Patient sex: F
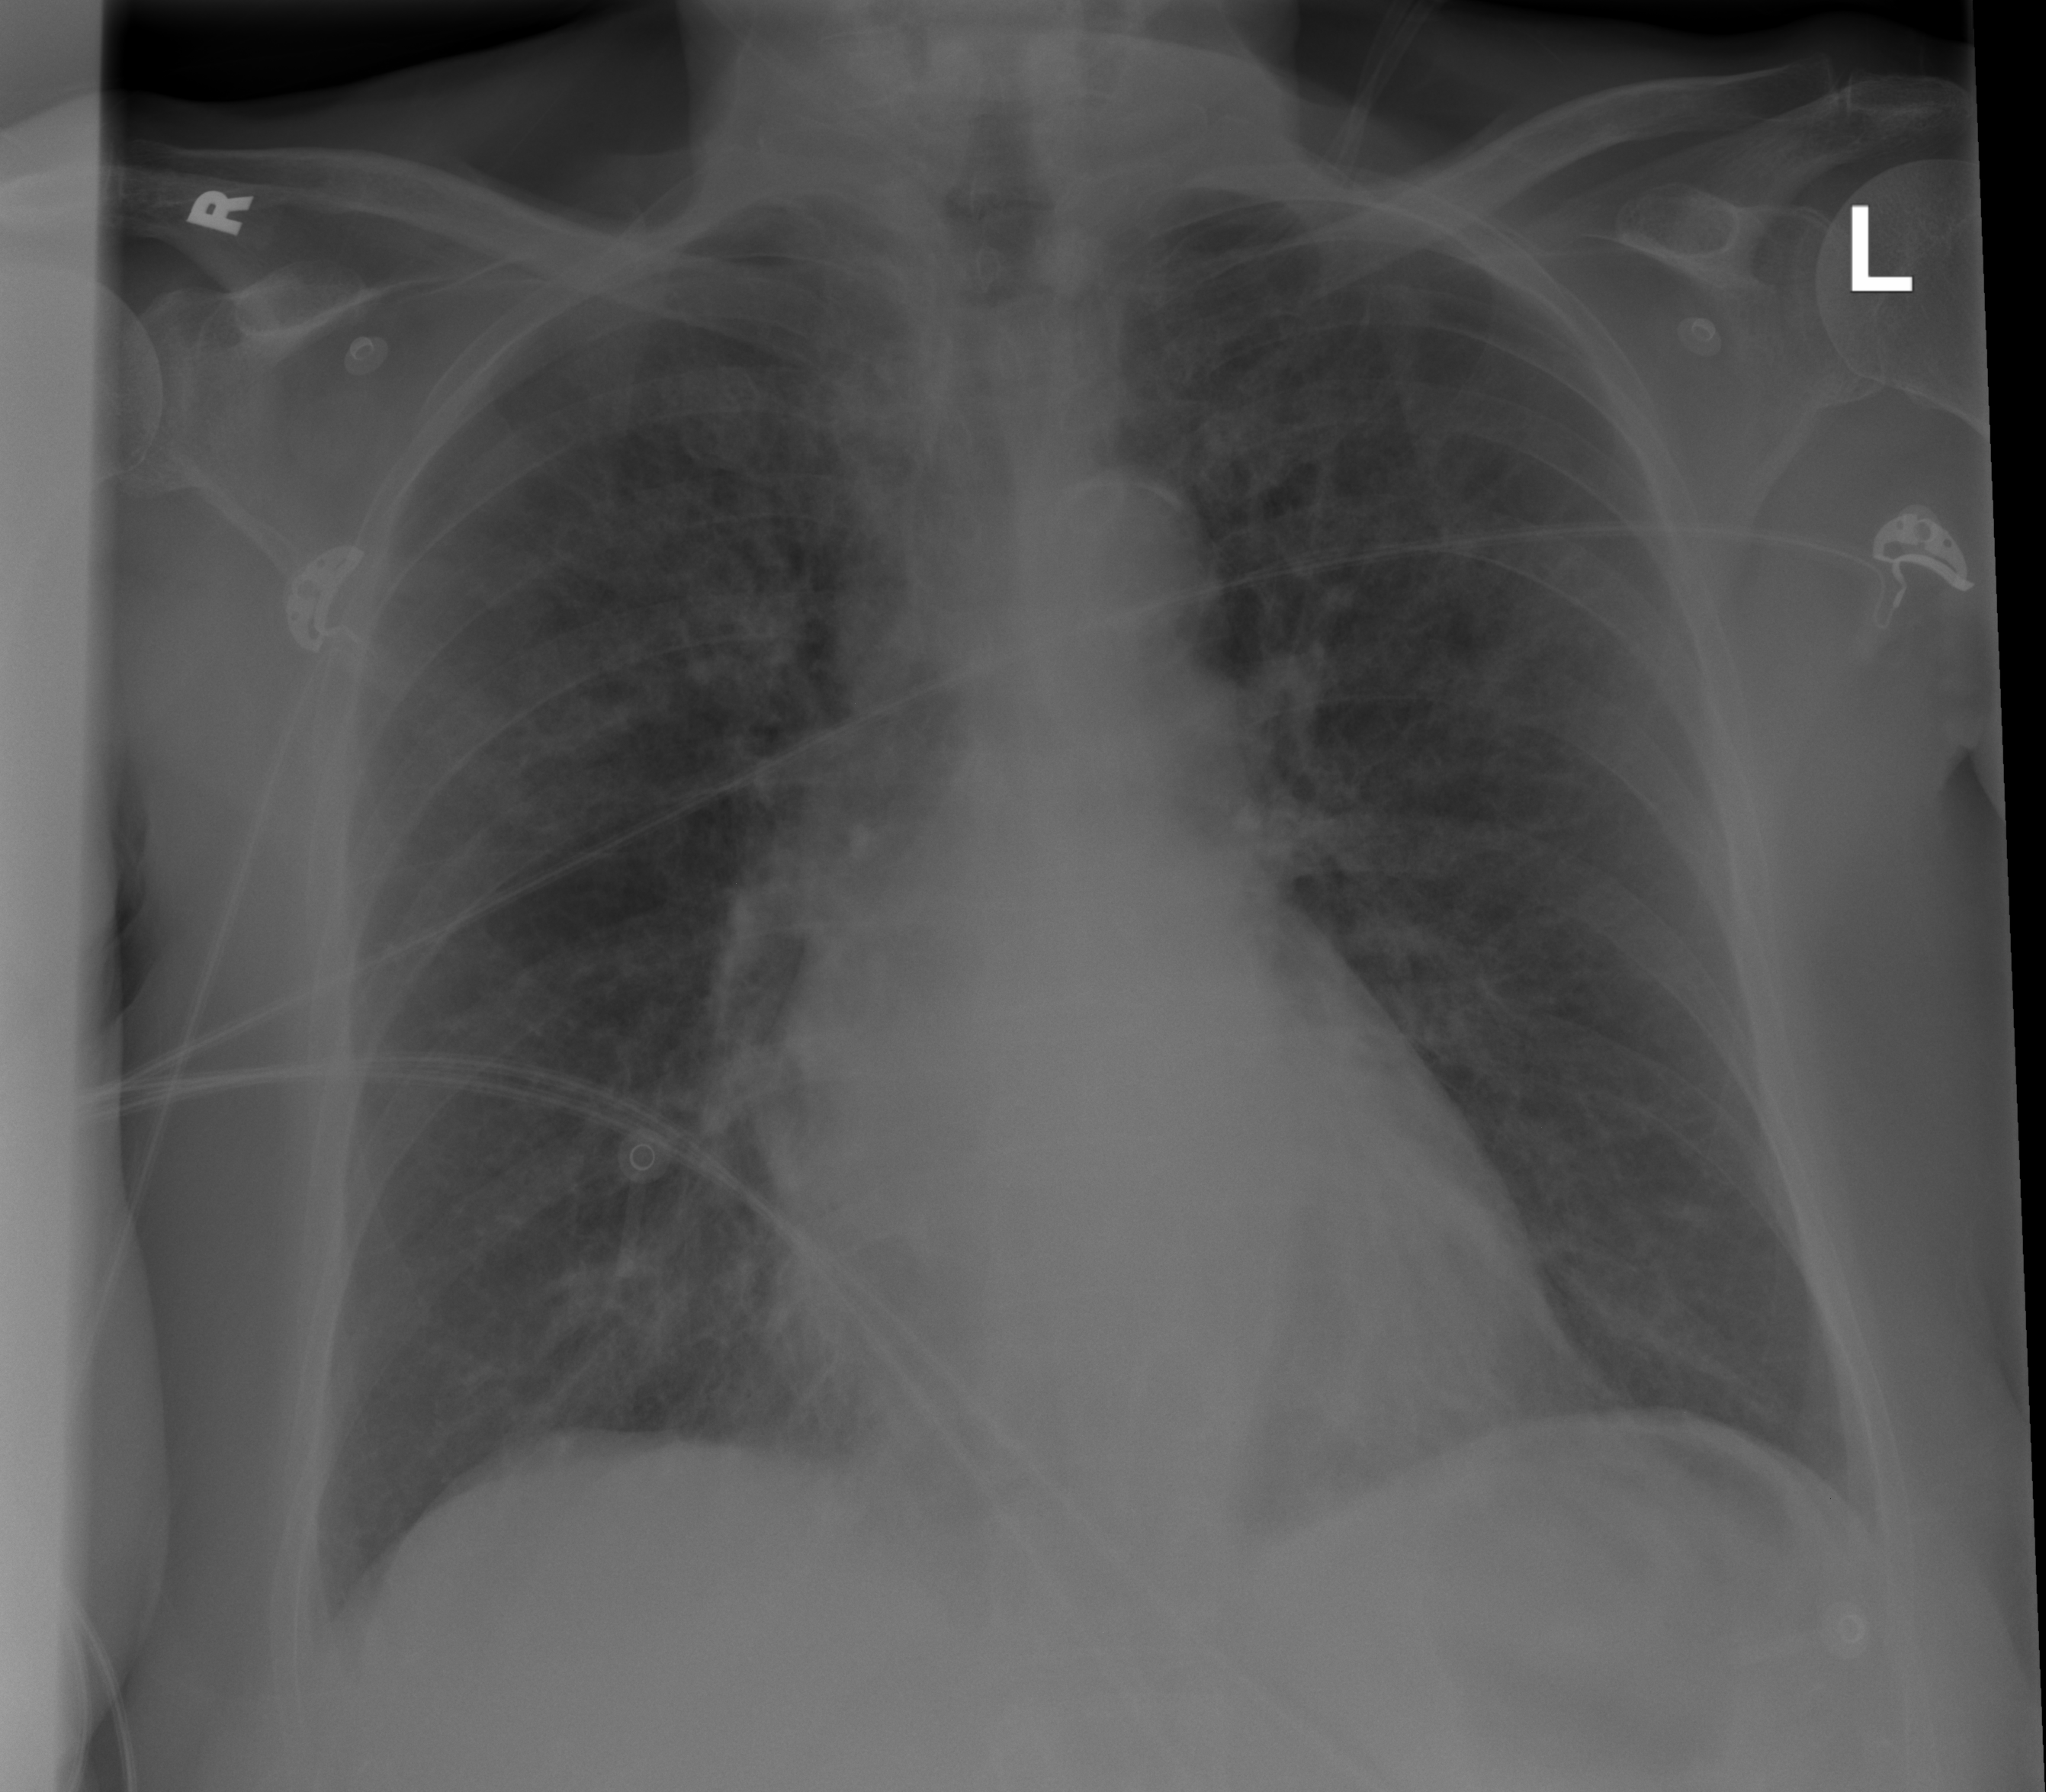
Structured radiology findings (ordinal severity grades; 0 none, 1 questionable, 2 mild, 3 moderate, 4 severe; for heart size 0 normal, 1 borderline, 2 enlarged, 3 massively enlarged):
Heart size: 0
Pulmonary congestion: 2
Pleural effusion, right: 0
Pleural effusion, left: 0
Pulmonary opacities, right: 2
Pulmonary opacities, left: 2
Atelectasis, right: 0
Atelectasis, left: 0